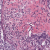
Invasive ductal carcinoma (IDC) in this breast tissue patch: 1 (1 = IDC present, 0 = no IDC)